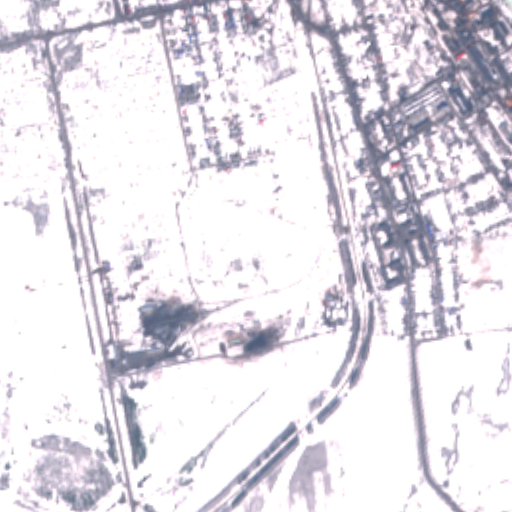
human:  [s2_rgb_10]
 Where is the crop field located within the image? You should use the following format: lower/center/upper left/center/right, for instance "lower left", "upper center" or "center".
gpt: The crop field is located in the lower right of the image.
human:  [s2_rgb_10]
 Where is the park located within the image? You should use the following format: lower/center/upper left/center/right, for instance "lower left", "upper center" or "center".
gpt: The park is located in the center right of the image.
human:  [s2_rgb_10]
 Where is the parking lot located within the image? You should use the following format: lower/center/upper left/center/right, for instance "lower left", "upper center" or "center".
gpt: The parking lot is located in the upper right of the image.
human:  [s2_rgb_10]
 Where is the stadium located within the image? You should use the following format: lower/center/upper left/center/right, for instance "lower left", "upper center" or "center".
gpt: The stadium is located in the center right of the image.
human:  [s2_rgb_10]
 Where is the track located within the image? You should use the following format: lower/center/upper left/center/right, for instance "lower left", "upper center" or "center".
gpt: The track is located in the center right of the image.
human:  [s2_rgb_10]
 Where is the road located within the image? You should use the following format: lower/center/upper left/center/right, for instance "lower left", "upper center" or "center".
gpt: There is no road in the image.